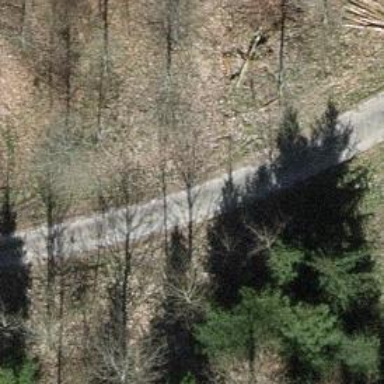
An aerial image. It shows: Service road with grade 1 tracktype.